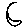
Label: moon